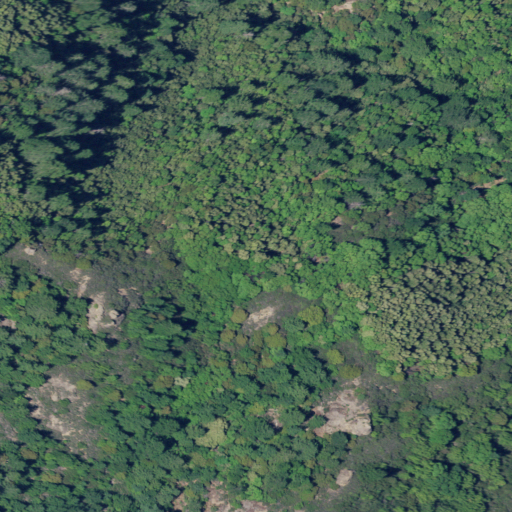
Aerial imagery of mountain in California named Impassable Rocks containing evergreen forest, mixed forest, and shrub